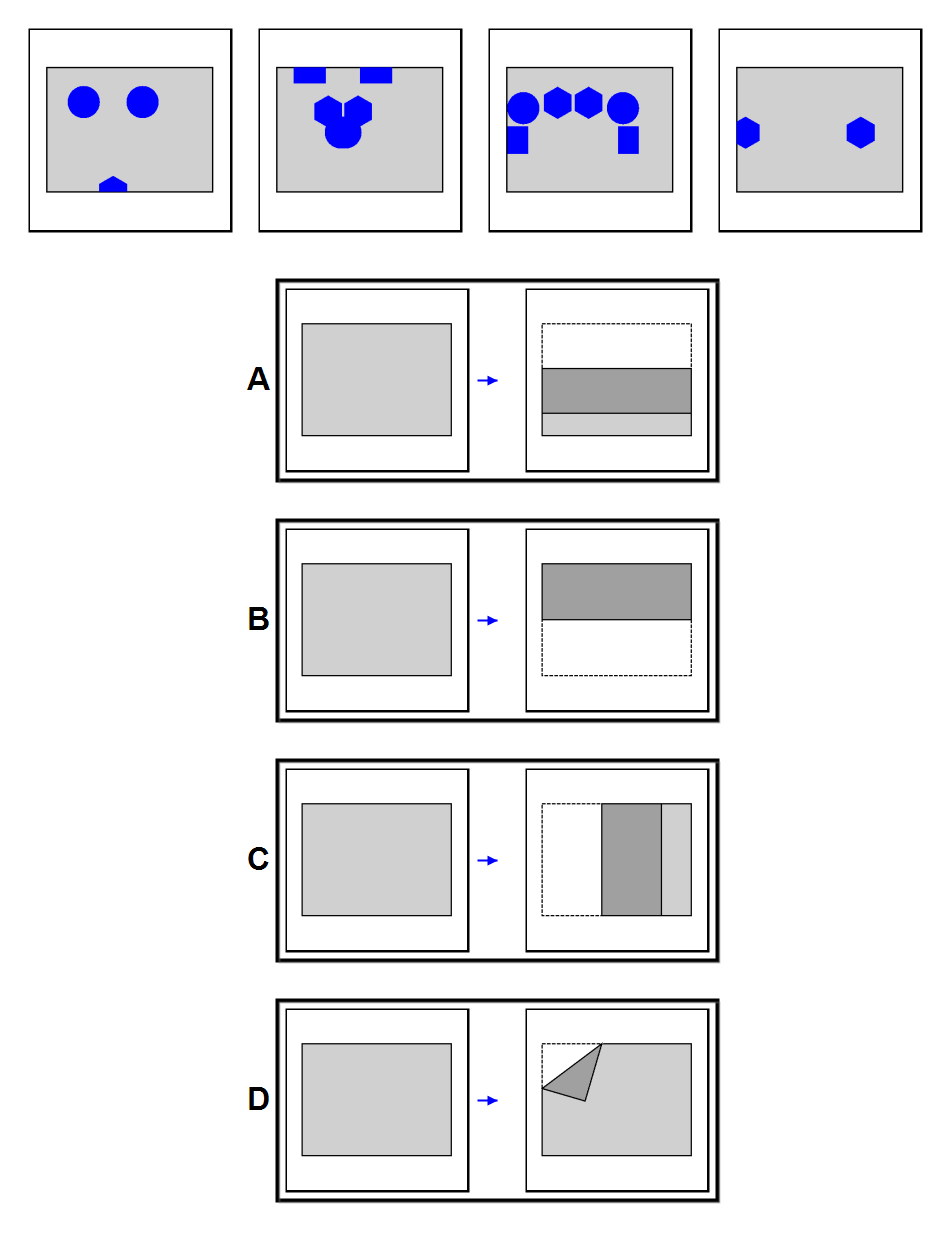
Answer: C